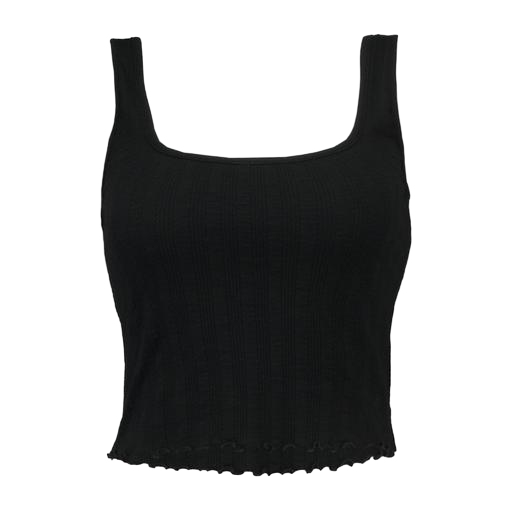
black ribbed tank top, black valencia tank top, black issy tank top, white background